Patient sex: F
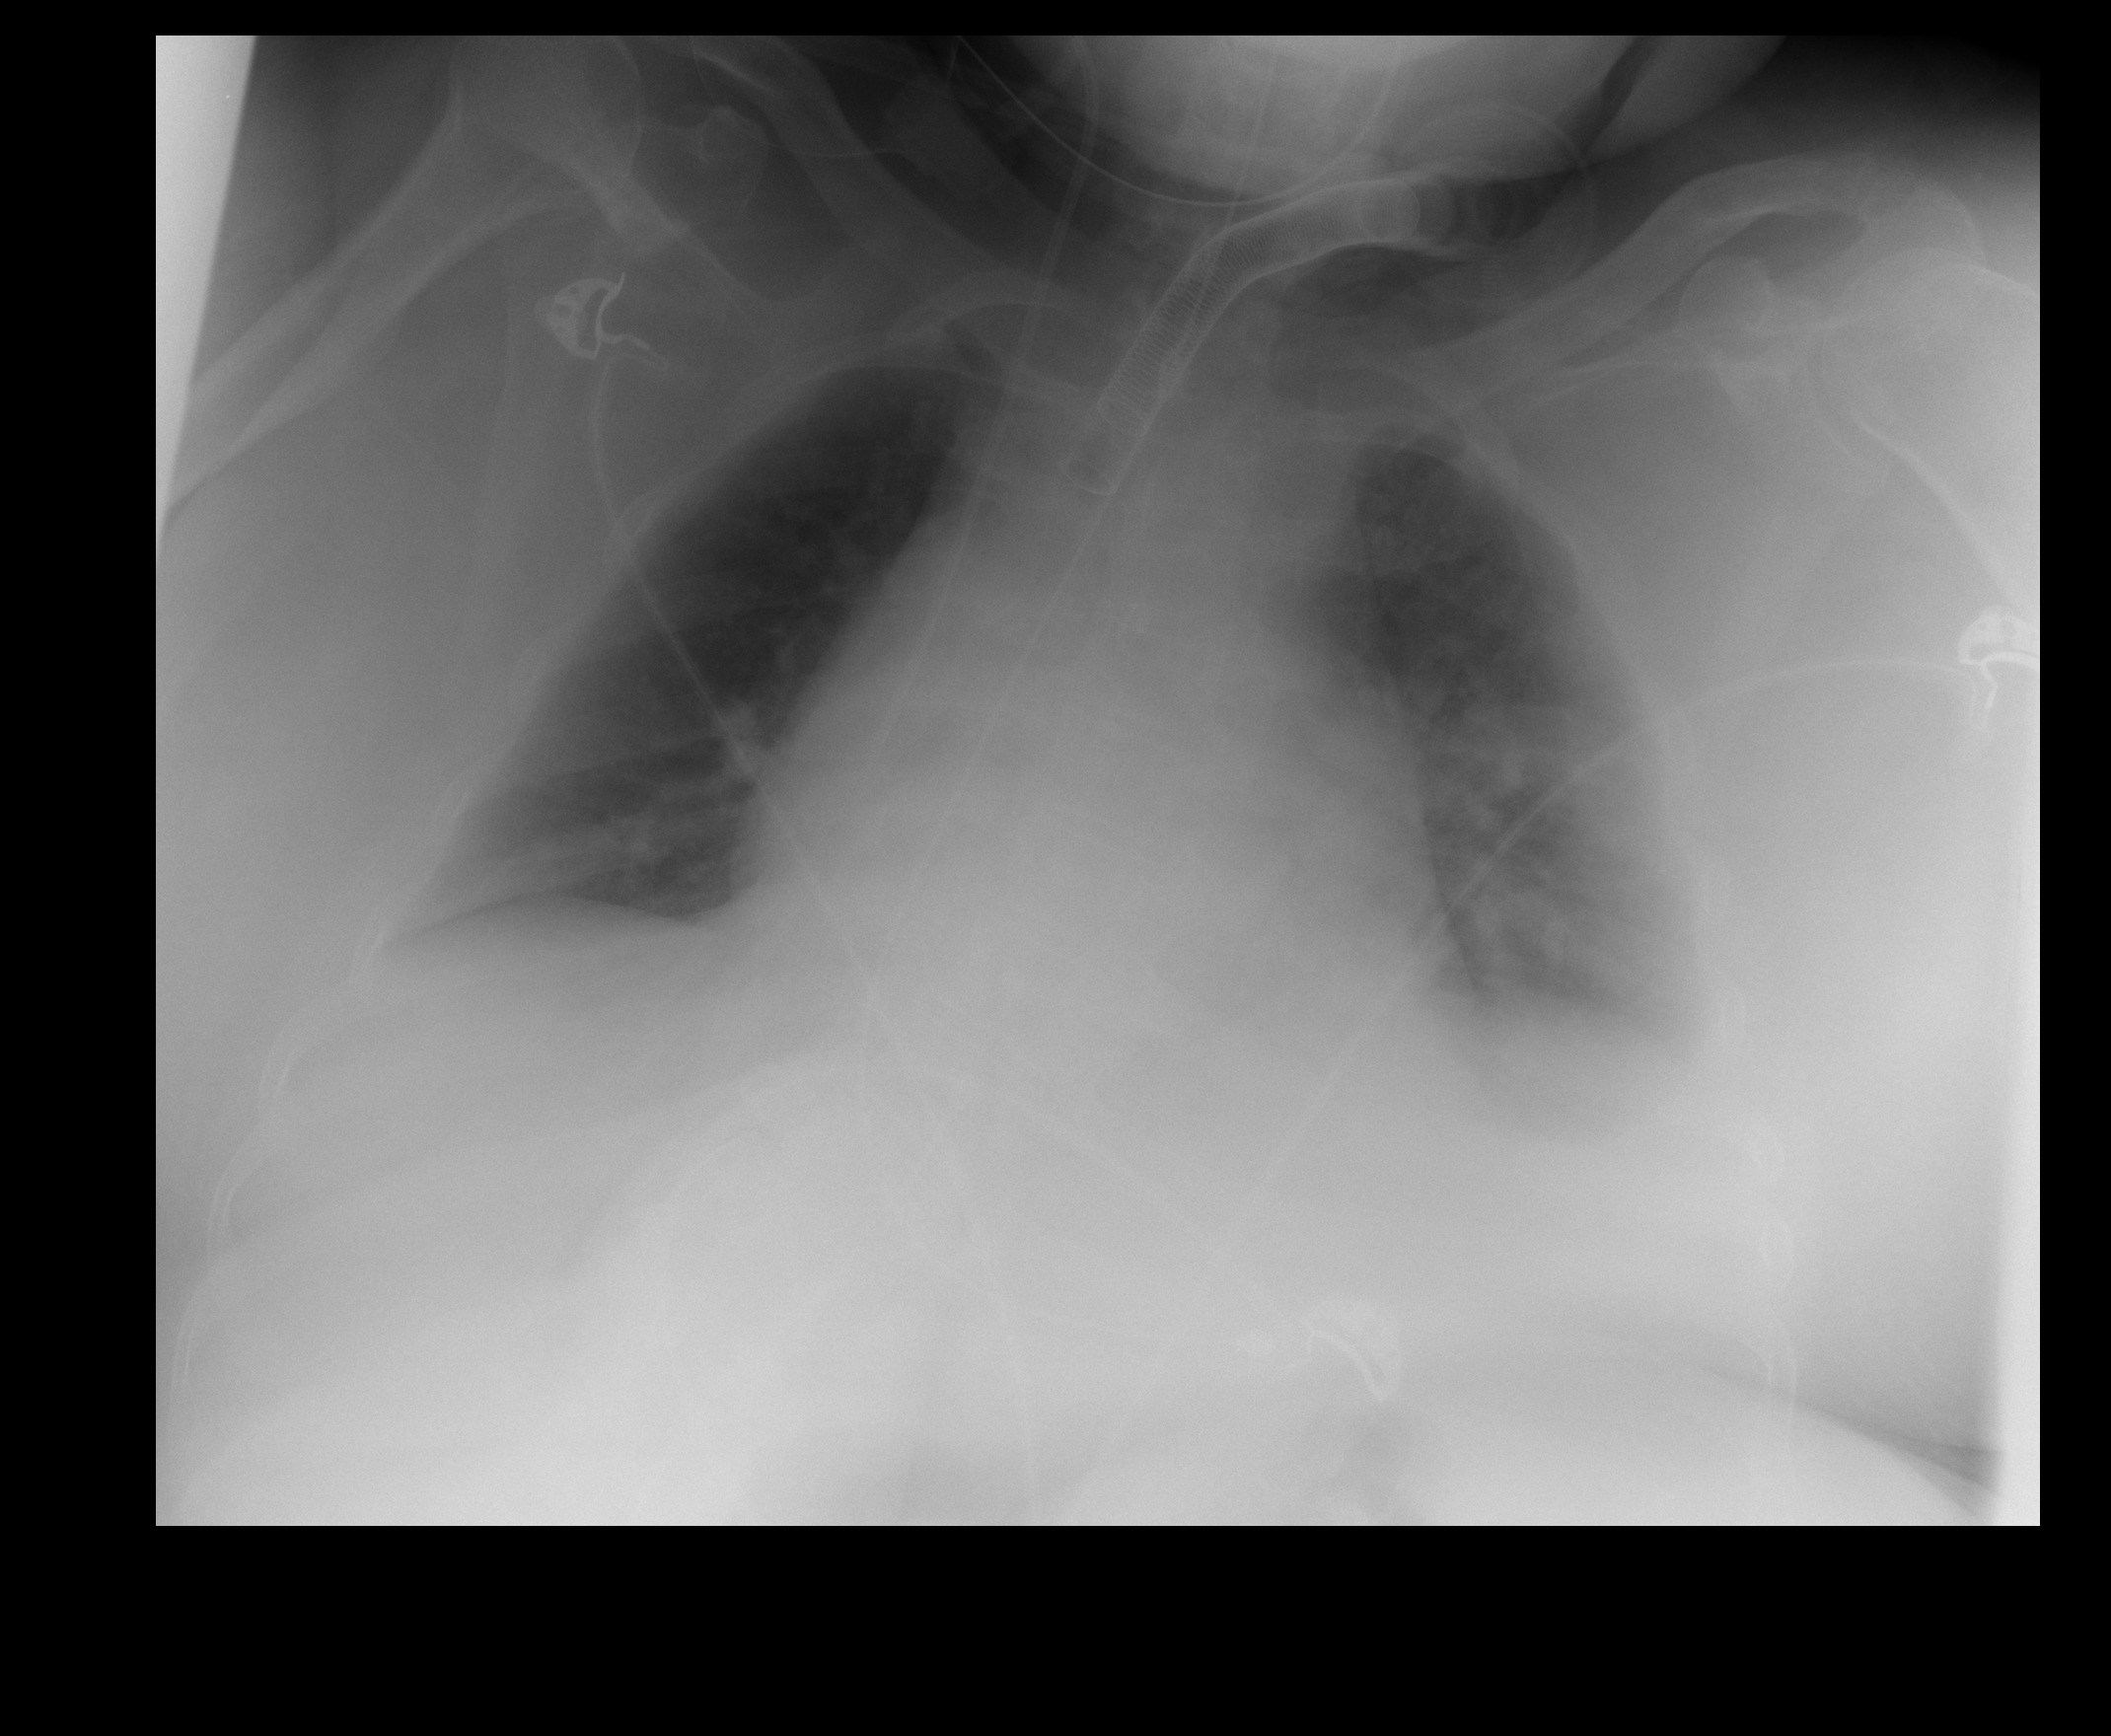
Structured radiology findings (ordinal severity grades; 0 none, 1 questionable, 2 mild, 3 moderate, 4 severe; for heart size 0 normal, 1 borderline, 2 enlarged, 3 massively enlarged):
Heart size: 2
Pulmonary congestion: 2
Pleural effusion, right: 0
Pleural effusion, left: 2
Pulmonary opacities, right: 0
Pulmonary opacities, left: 0
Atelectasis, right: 0
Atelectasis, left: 2